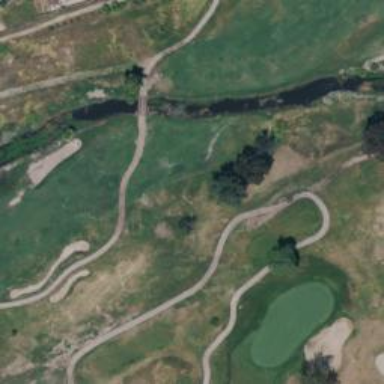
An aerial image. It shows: Scenic golf fairway.